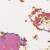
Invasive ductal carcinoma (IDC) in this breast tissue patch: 0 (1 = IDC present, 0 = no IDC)